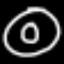
Label: donut